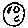
Label: moon